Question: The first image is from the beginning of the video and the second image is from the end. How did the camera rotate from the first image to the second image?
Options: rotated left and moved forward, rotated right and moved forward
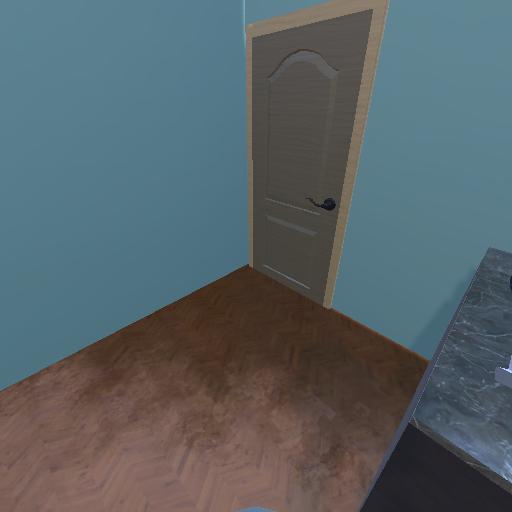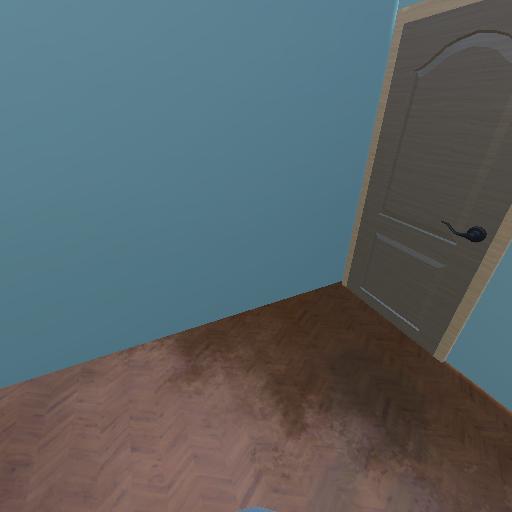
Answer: rotated left and moved forward